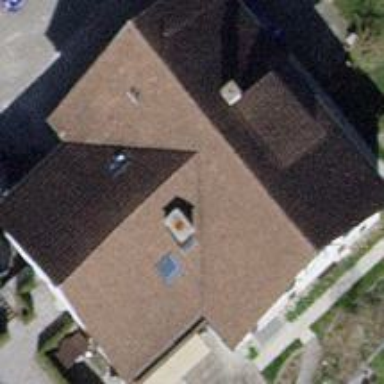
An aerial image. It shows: Building with tile roof.